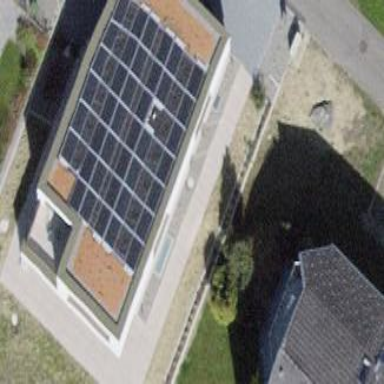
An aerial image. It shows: Solar photovoltaic panel generator.